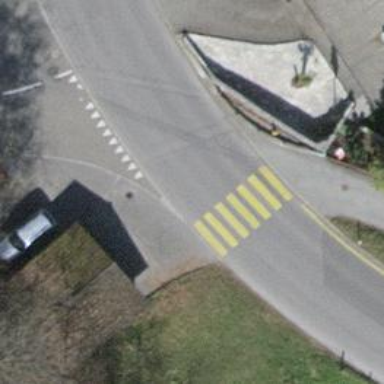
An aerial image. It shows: Bus stop with platform for public transport.